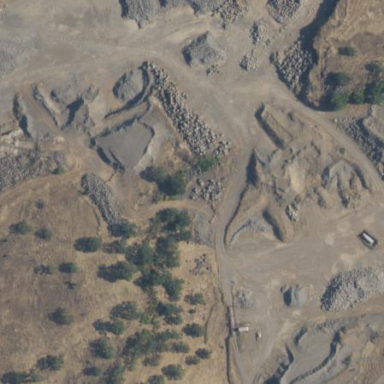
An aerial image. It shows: Quarry area.